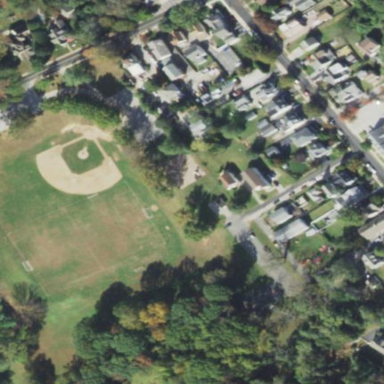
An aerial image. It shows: Baseball pitch for leisure land activities.